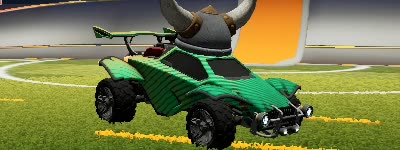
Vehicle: octane